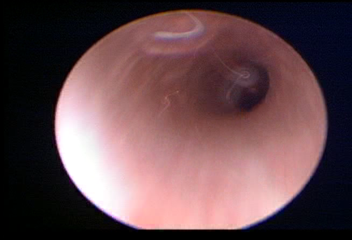
Modality: WLC
Class: Normal mucosa
Bladder cancer association: No